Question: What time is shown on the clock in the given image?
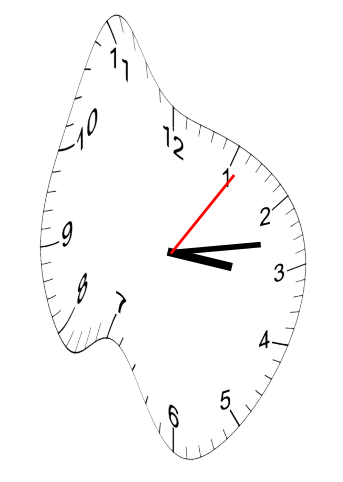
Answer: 03:13:06